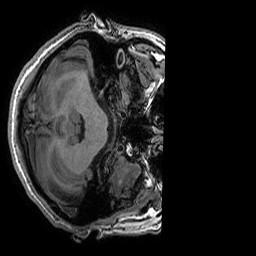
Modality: T1w
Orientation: axial
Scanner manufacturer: ge
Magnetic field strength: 3 T
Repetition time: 0.008156 s
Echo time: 0.00318 s